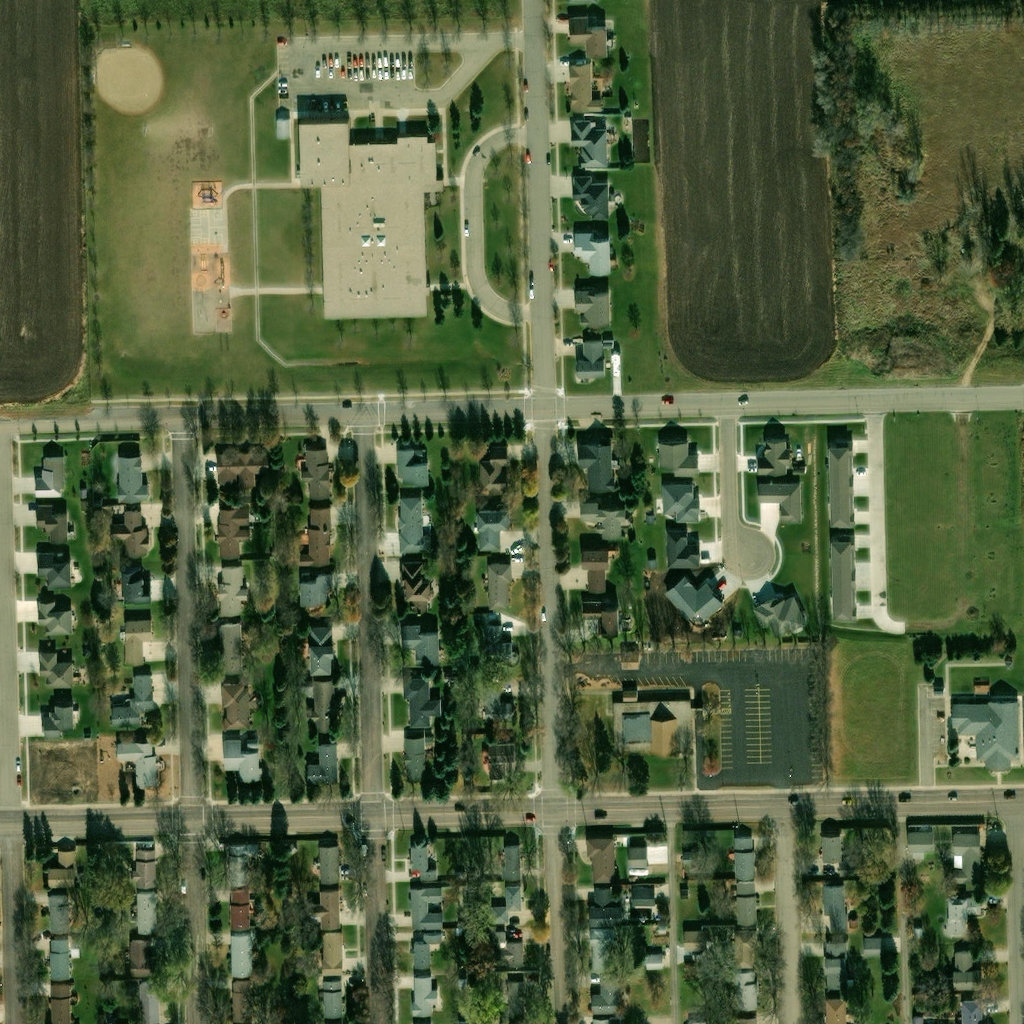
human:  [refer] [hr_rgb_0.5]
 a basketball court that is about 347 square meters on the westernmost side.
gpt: <box>[[18, 20, 22, 24, 0]]</box>

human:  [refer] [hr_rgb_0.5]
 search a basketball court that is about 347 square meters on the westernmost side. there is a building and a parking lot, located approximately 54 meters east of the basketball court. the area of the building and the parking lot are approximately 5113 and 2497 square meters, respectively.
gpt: <box>[[18, 20, 22, 24, 0]]</box>